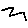
Label: zigzag